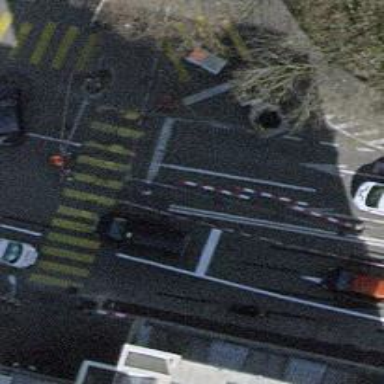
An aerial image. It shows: Crossing with traffic signals.